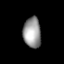
Tissue: lung
Cell type: Epithelial cells
Senescence score: 0.2241
Nuclear area (px): 528
Mean DAPI intensity: 152.795